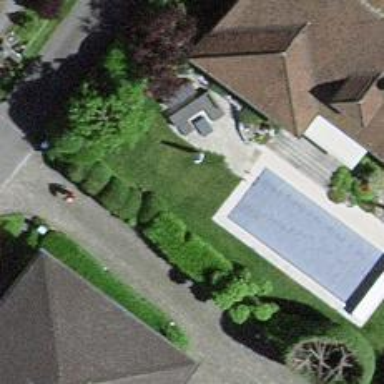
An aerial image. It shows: Swimming pool located in leisure land.